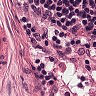
Metastatic tissue present: no